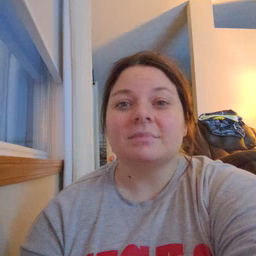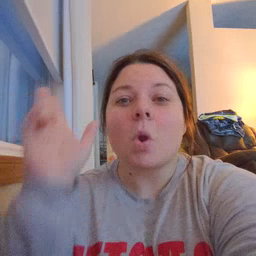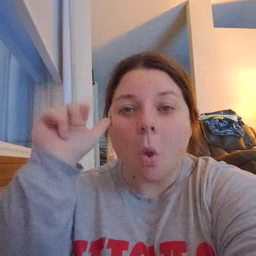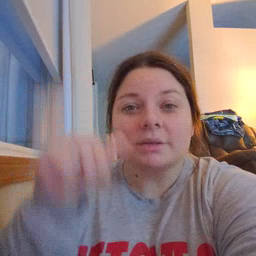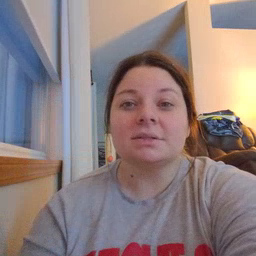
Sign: horse